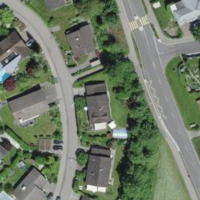
EUNIS habitat code: 55
Species observed at this site:
Symphoricarpos albus